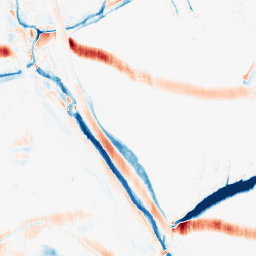
Category: morphological
Decomposition family: morphological_rect
Decomposition parameters: operation: average
width: 5
height: 20
Upsampling method: lanczos
Upsampling parameters: scale: 4
Upsampling scale: 4